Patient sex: M
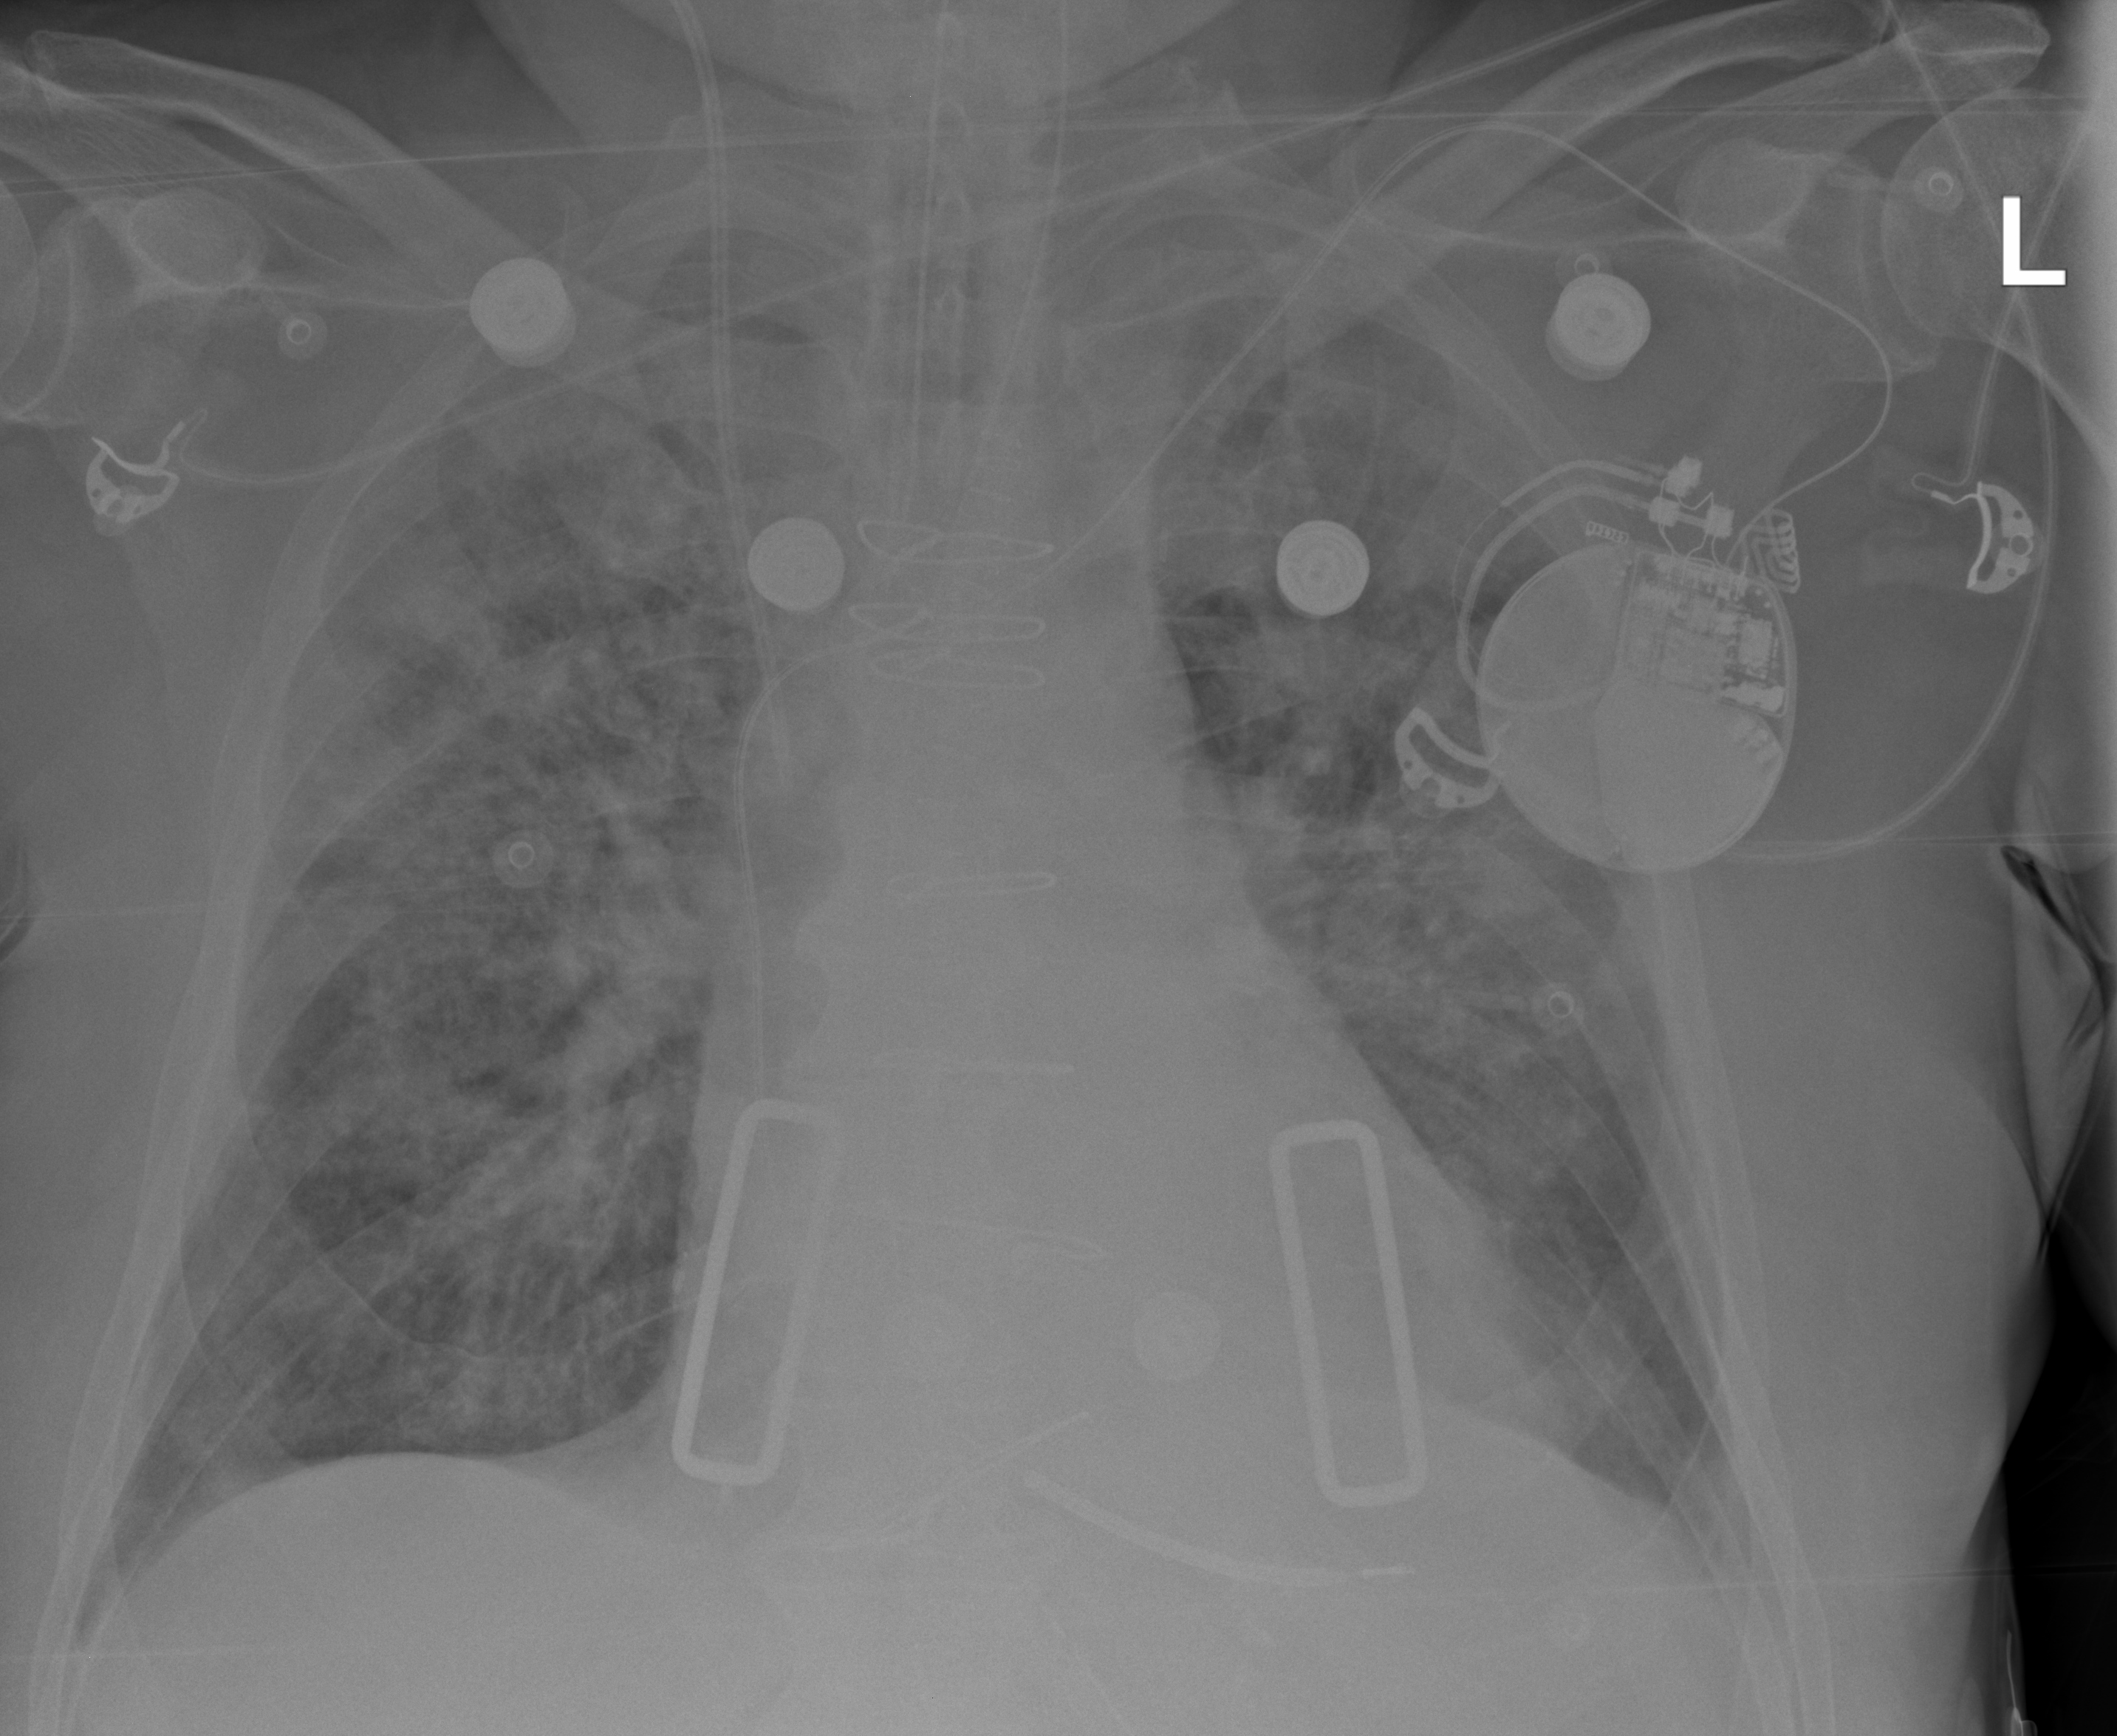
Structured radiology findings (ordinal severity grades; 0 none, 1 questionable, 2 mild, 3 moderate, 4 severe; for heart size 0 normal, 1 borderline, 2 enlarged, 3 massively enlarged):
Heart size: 2
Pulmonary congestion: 2
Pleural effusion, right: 0
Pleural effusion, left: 2
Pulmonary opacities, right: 3
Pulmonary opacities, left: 3
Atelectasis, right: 2
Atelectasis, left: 3